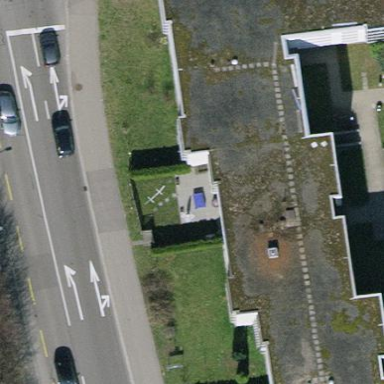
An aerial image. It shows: Flat-roofed apartment building.